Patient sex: M
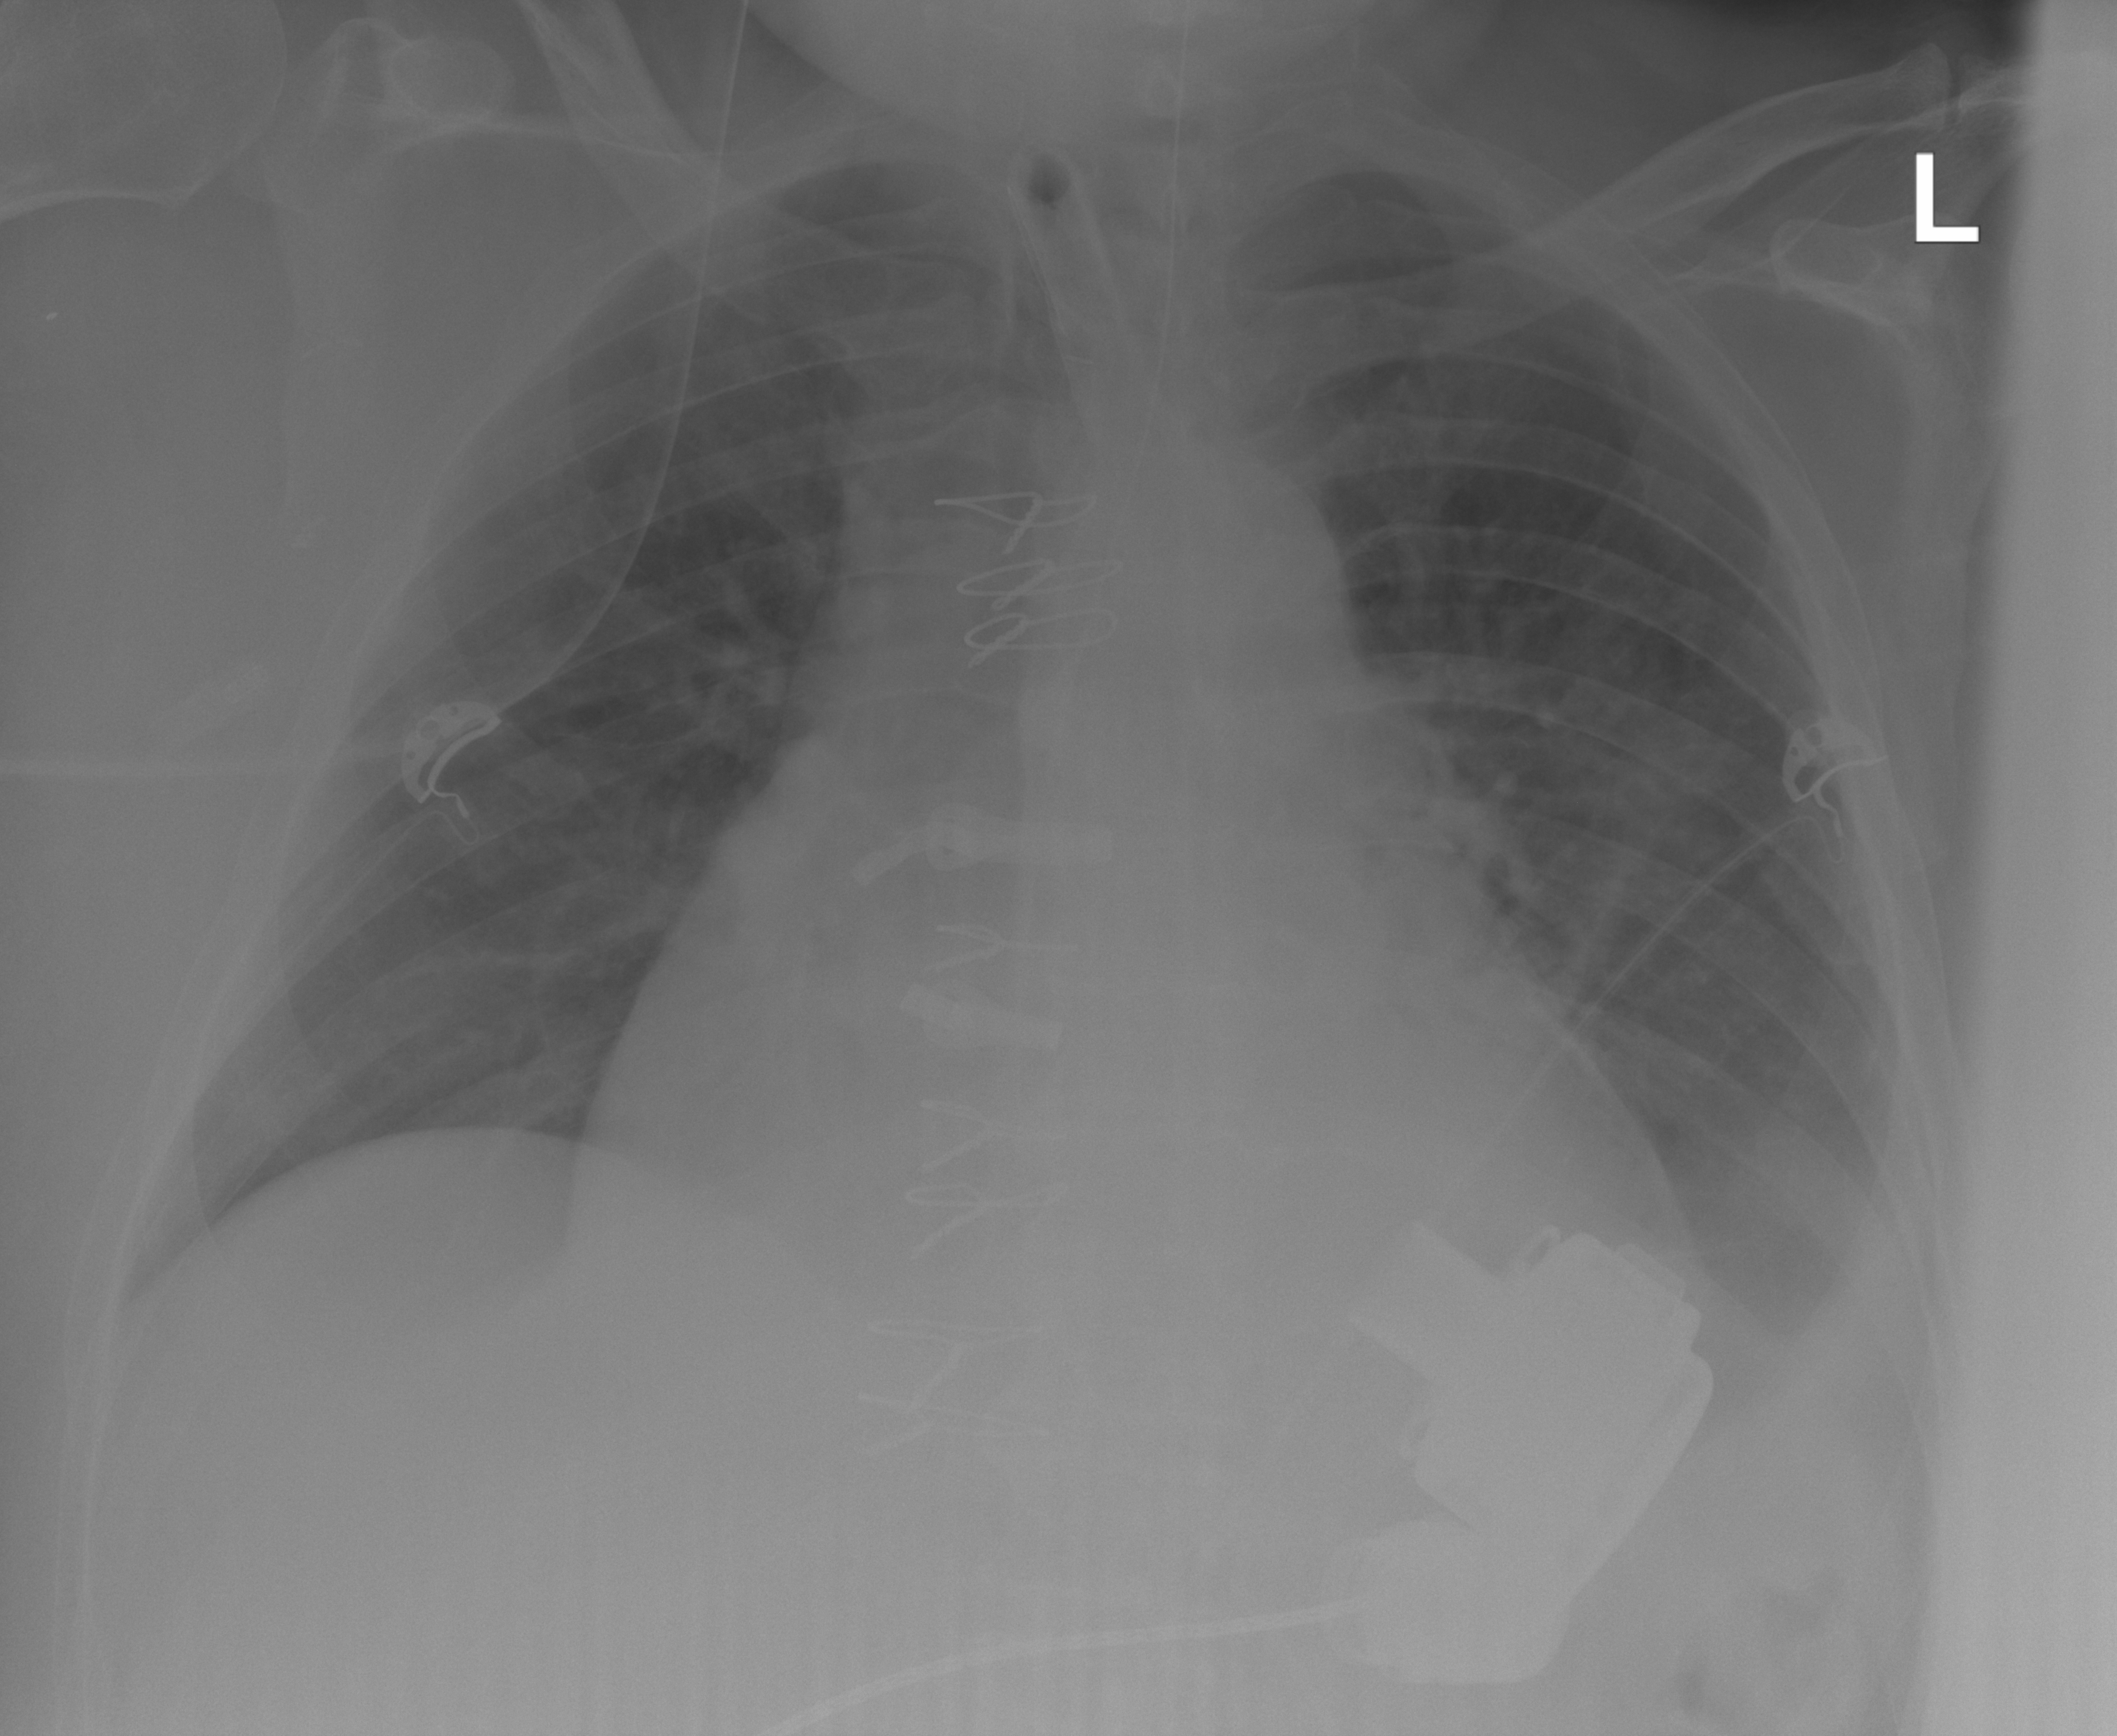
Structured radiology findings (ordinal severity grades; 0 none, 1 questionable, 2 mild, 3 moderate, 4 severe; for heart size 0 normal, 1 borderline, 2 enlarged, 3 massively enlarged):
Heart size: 3
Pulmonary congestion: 0
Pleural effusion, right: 0
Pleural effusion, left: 2
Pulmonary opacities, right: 0
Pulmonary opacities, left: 0
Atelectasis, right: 0
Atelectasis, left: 0